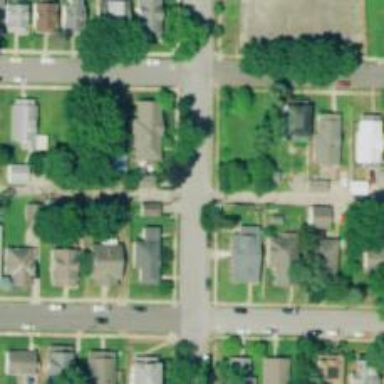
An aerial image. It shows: Alley classified as service road.